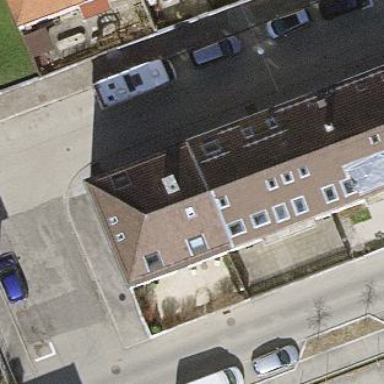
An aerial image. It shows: Apartment building with side-hipped roof.